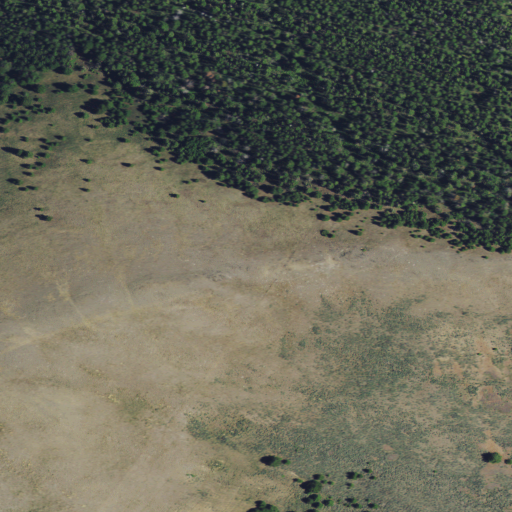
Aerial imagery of ridge(s) in Montana named Clarke Ridge containing evergreen forest, grassland, and shrub